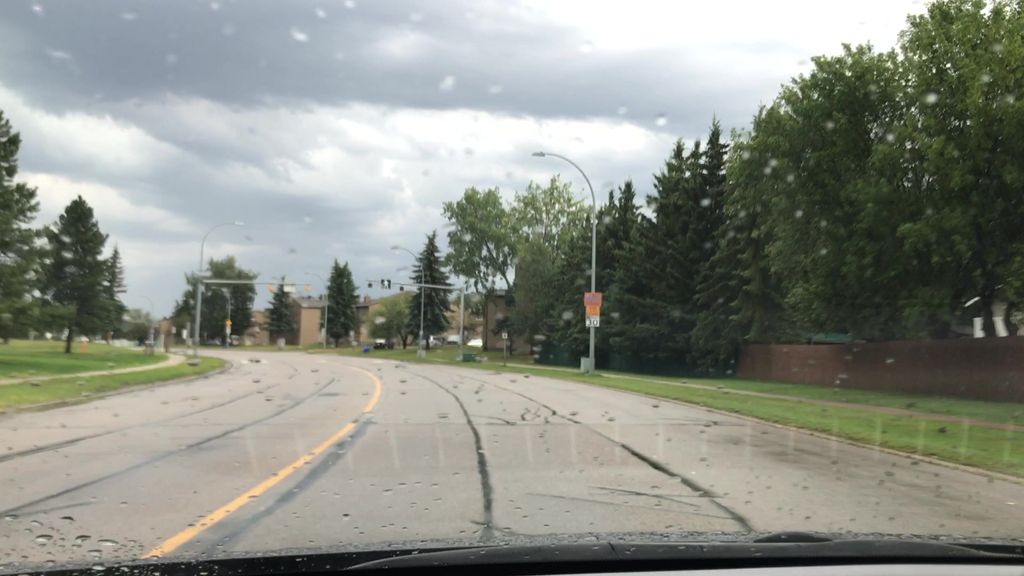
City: edmonton